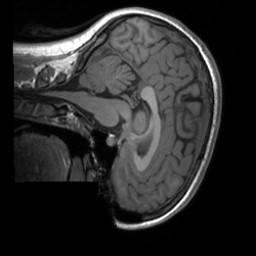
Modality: T1w
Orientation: sagittal
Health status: healthy
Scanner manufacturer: siemens
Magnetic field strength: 3 T
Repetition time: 1.9 s
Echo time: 0.00226 s